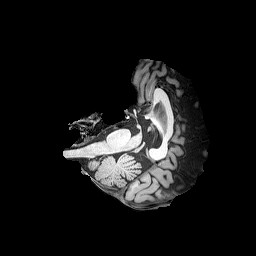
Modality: T1w
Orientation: axial
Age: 62
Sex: female
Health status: healthy